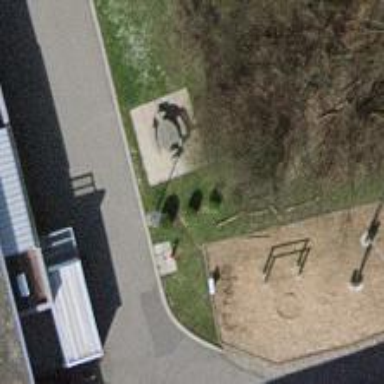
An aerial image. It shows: Picnic table located in leisure land area.